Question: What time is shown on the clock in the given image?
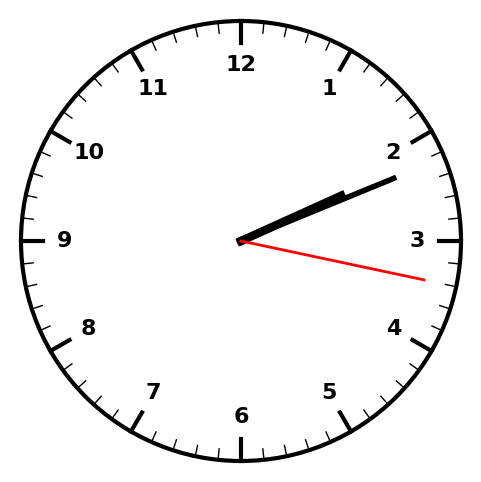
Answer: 02:11:17